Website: home-depot
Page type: billing-address
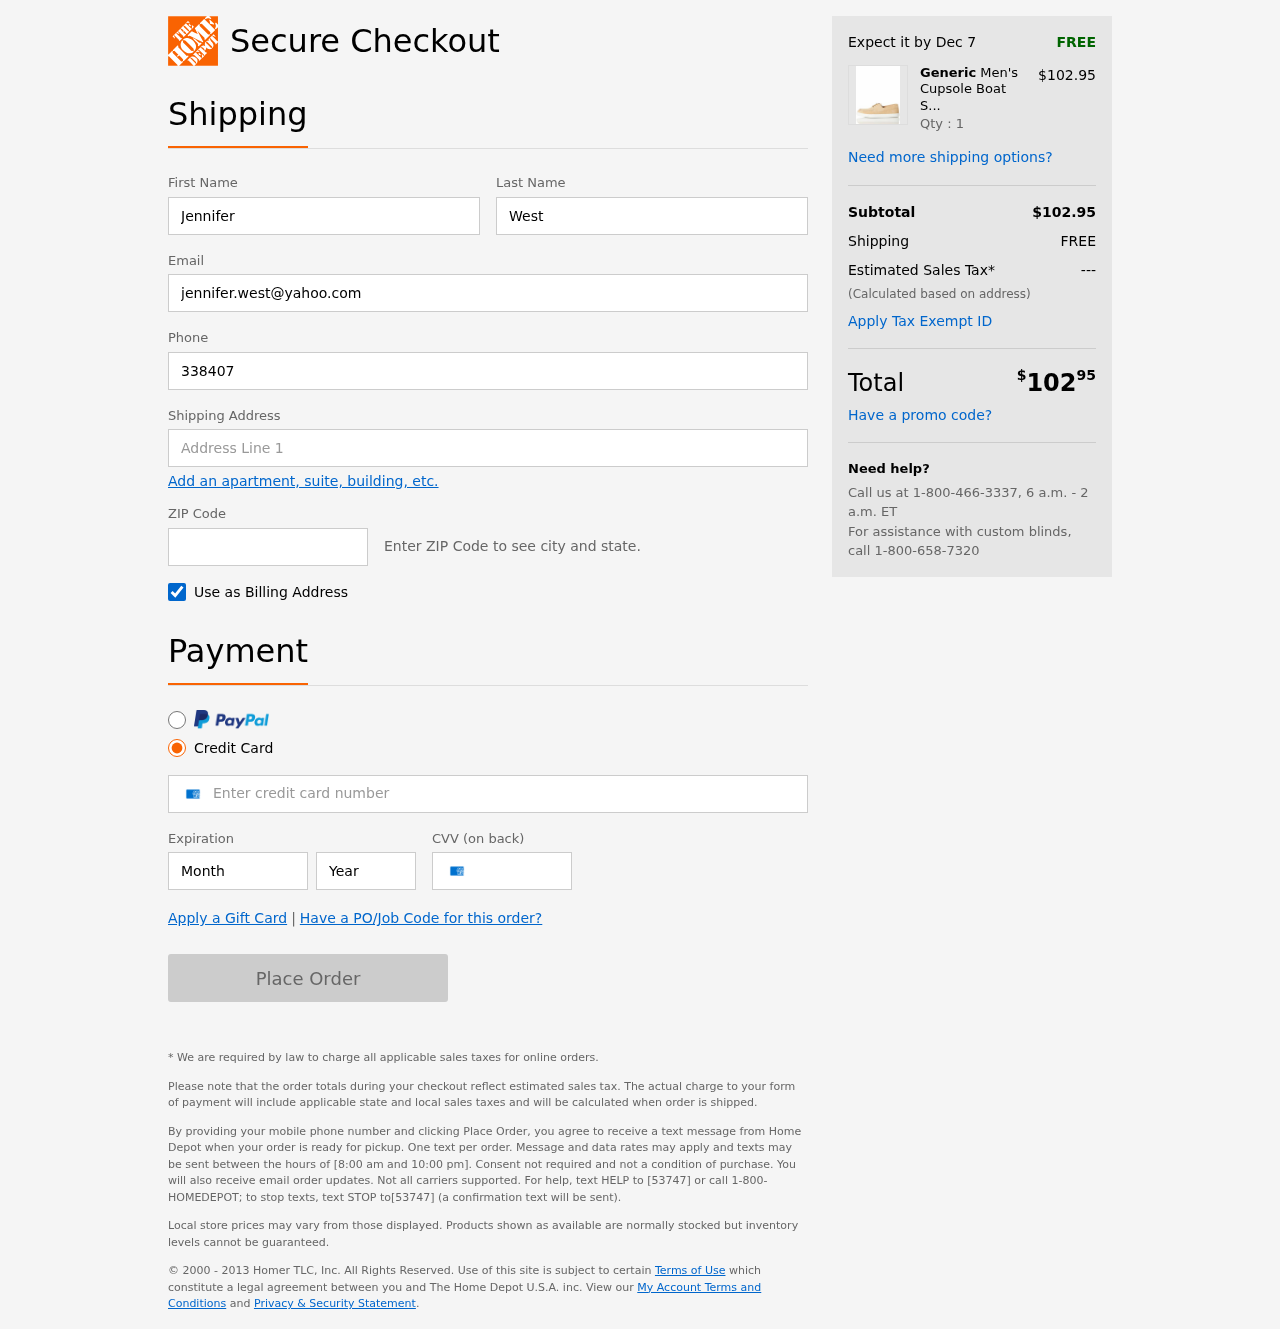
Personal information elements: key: PII_FIRSTNAME
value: Jennifer
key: PII_LASTNAME
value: West
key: PII_EMAIL
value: jennifer.west@yahoo.com
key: PII_PHONE
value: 3384077371
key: PII_STREET
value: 546 Jennifer Ways
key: PII_POSTCODE
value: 73476
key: PII_CARD_NUMBER
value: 3753 0185 0097 220
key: PII_CARD_EXPIRY_MONTH
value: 05
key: PII_CARD_CVV
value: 6898
Product elements: key: PRODUCT1_BRAND
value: Generic
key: PRODUCT1_NAME
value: Men's Cupsole Boat Shoe, Beige Suede, 9.5 us
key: PRODUCT1_PRICE
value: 102.95
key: PRODUCT1_QUANTITY
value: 1
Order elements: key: ORDER_DELIVERY_DATE
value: Dec 7
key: ORDER_SUBTOTAL
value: $102.95
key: ORDER_SHIPPING_COST
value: FREE
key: ORDER_TAX
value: ---
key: ORDER_TOTAL2
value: $10295